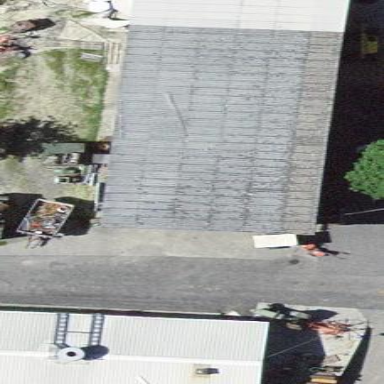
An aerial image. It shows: Rural barn.